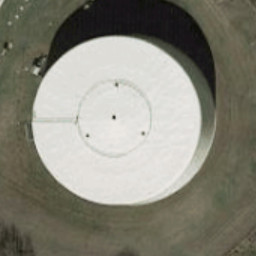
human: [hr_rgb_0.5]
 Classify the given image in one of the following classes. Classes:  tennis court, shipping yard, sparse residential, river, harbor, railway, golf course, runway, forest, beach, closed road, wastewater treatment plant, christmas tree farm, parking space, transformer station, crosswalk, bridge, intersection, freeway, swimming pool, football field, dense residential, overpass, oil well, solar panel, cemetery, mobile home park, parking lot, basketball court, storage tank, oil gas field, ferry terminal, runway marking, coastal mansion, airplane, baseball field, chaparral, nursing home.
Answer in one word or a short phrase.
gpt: storage tank